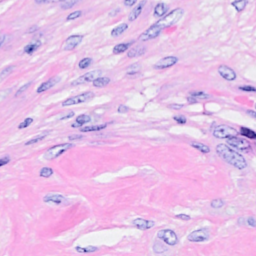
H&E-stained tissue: Breast